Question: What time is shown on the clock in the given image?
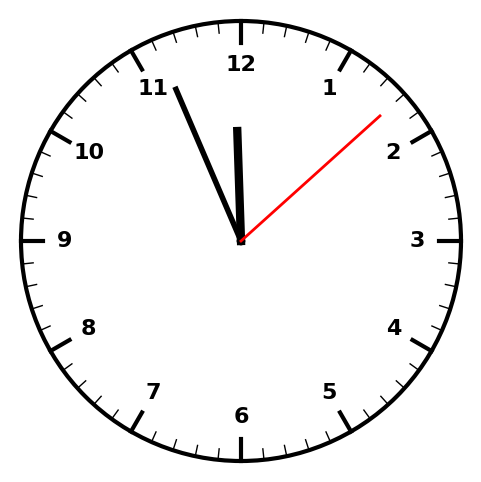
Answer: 11:56:08